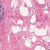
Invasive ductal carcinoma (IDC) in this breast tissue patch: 0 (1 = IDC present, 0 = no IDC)